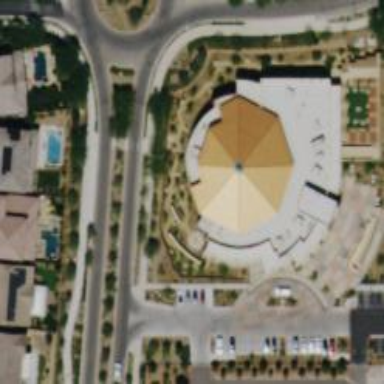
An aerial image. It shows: Beautiful church building.